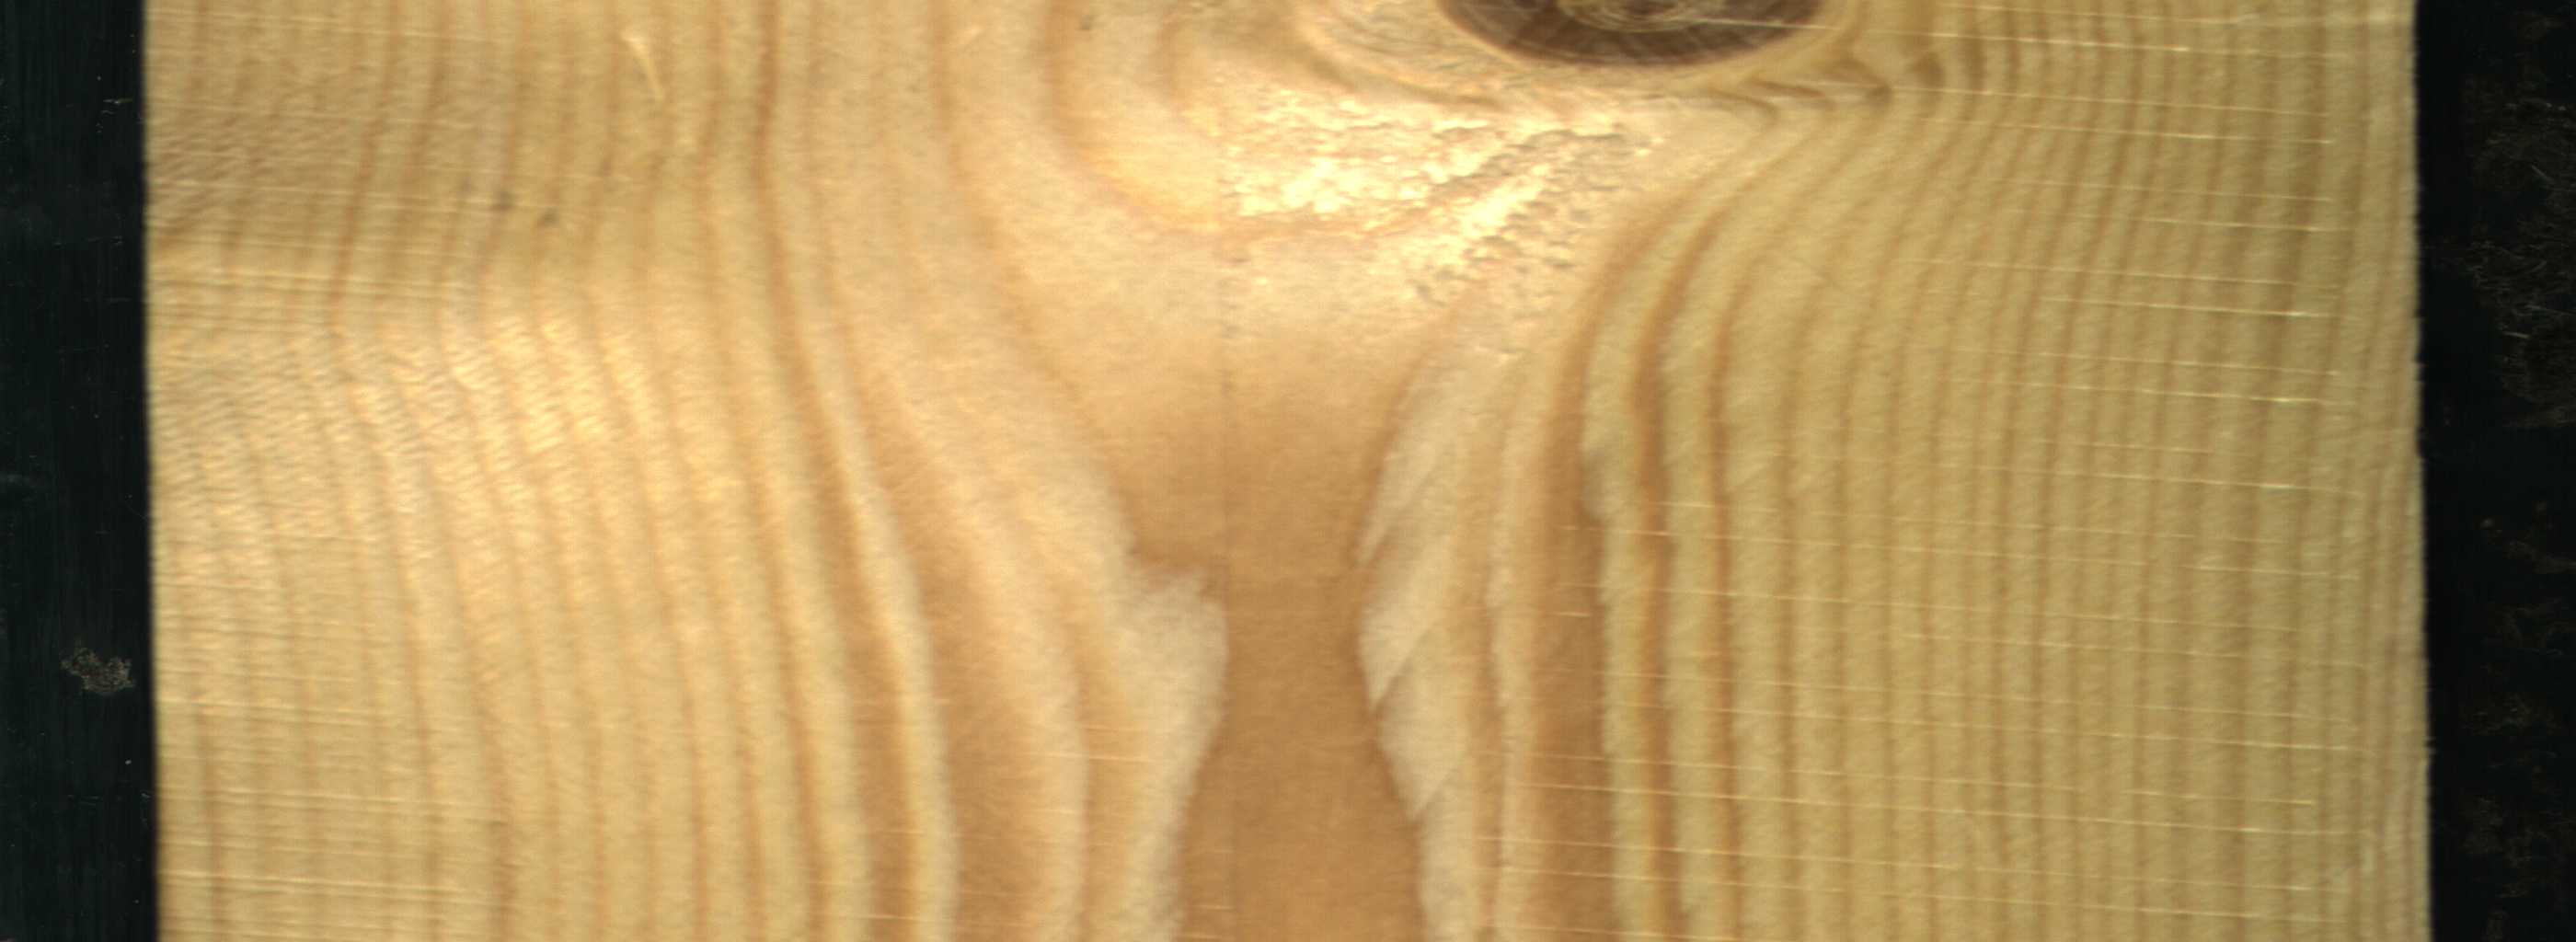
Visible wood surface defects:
Dead_Knot